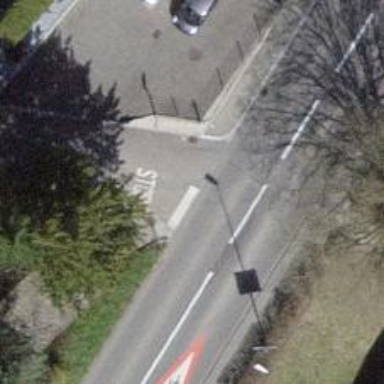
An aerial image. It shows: Stop road.